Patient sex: M
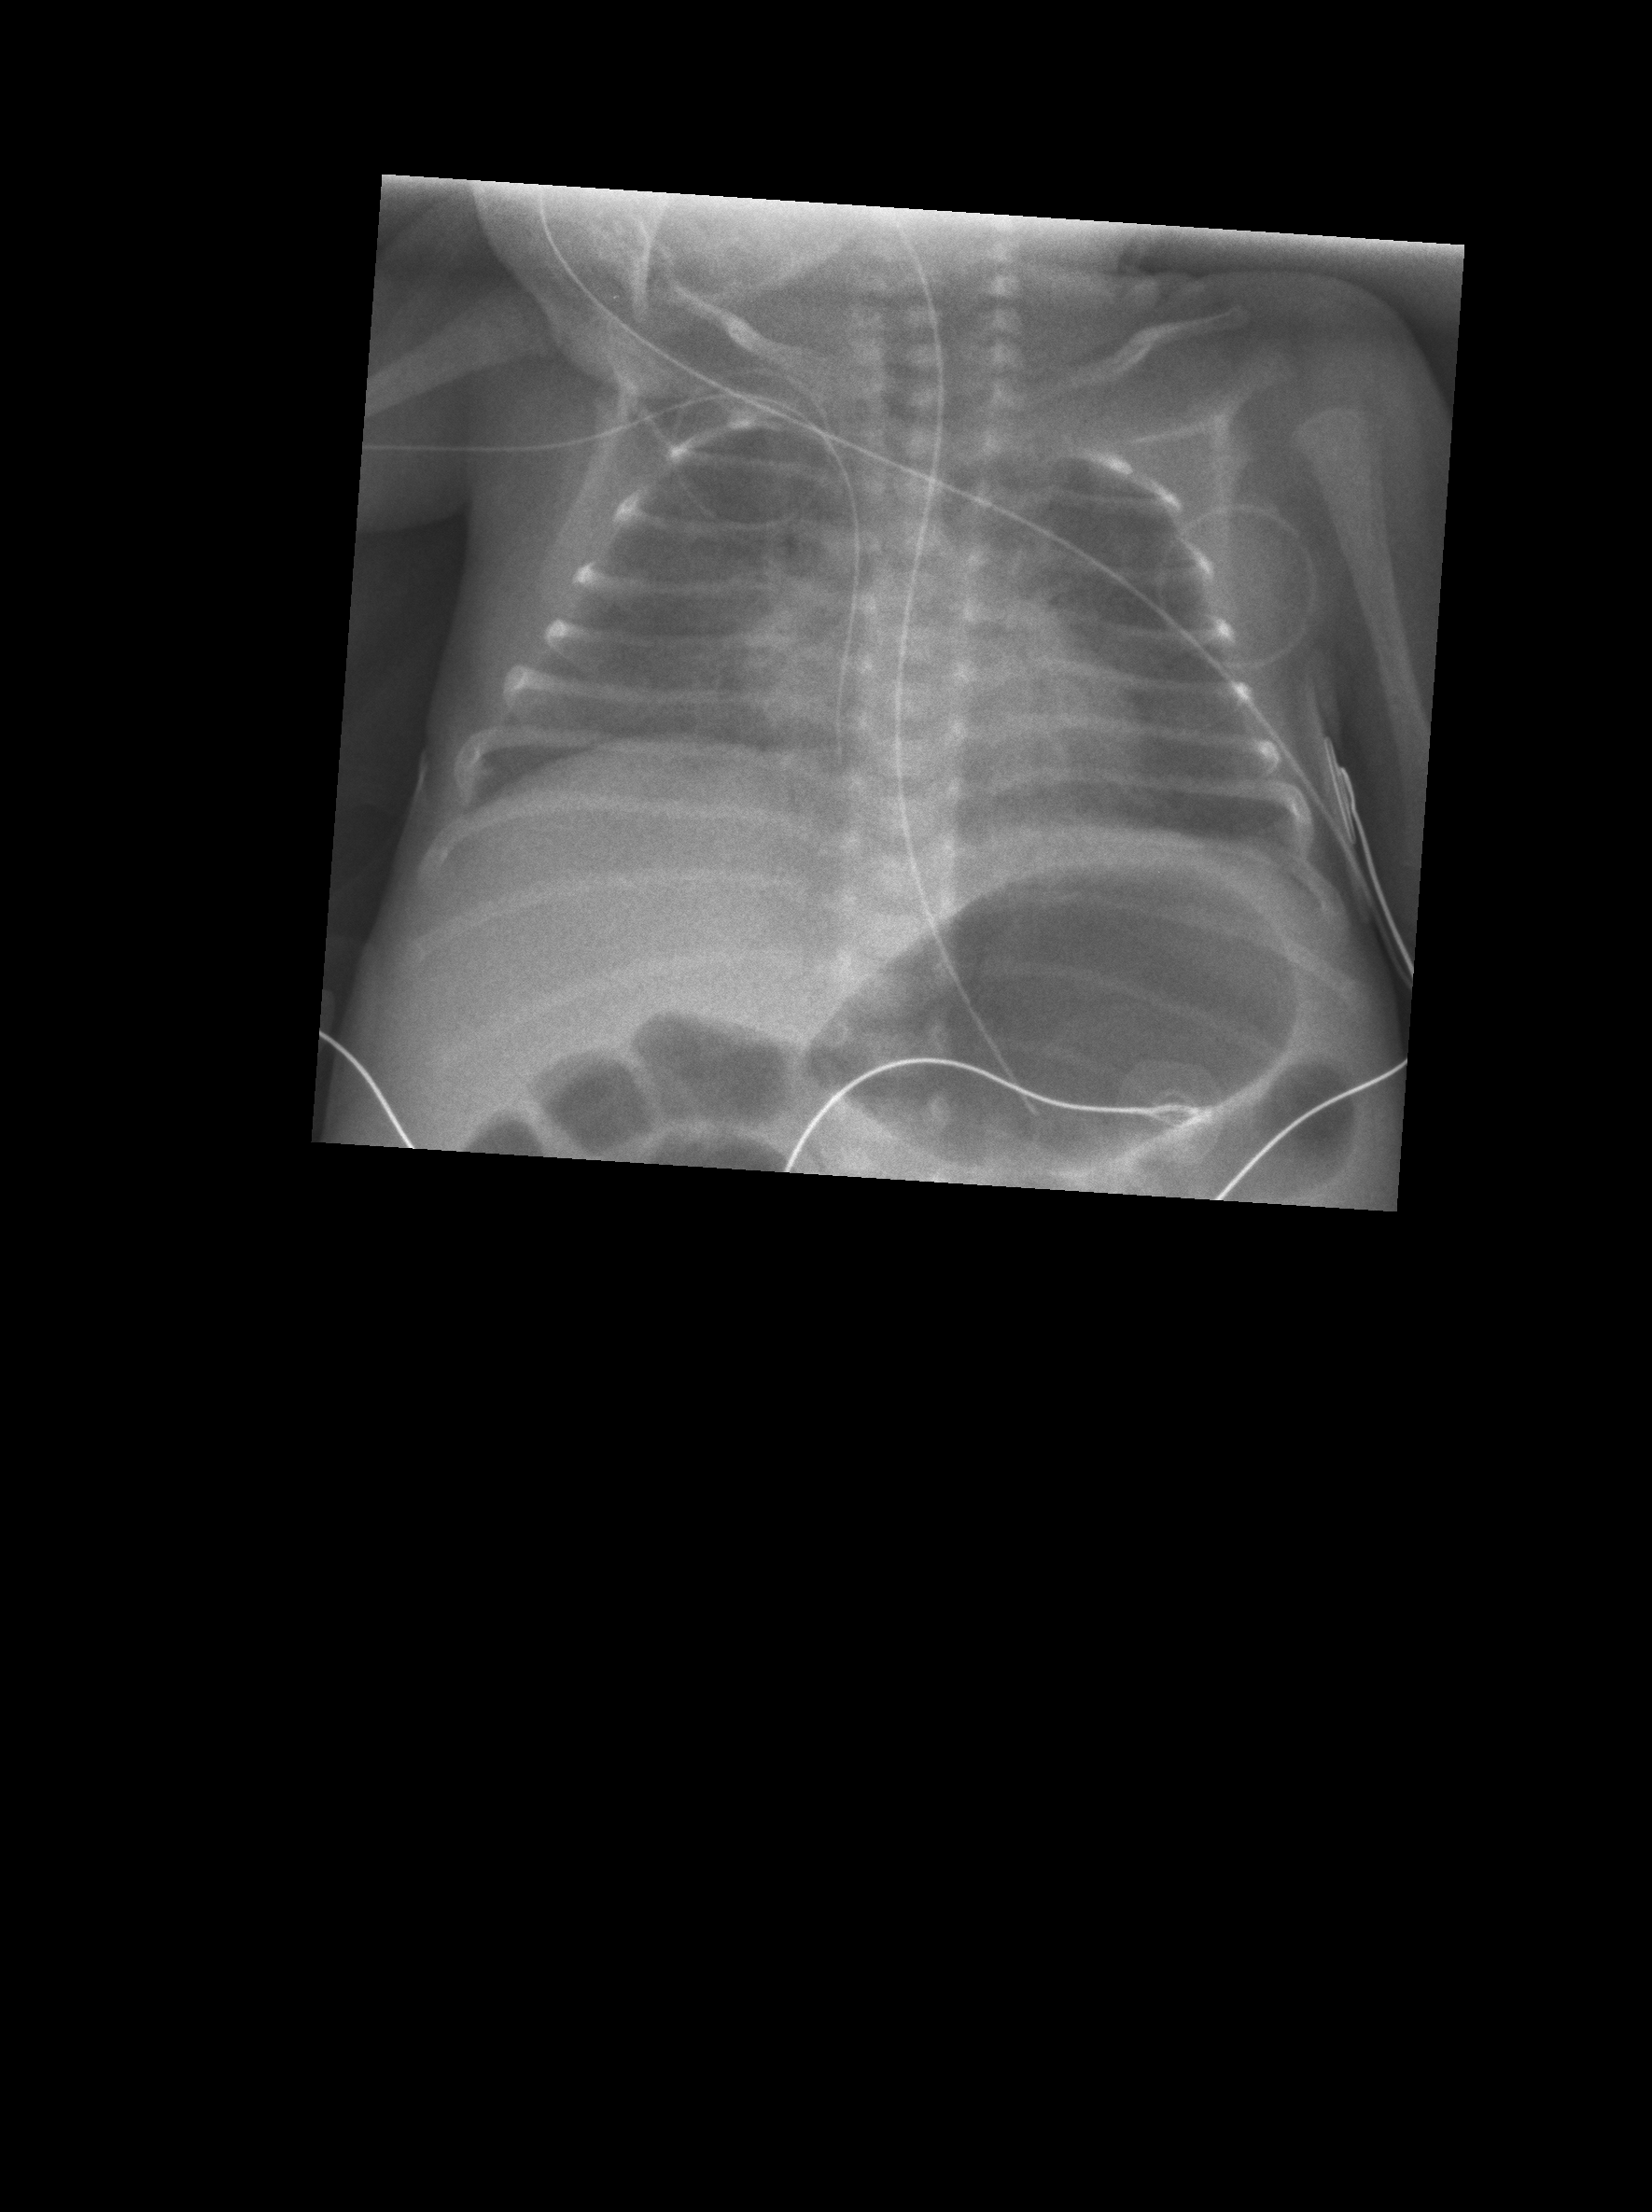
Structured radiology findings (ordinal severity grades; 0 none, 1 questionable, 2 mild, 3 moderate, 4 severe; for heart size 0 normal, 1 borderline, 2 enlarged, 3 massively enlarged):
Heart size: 0
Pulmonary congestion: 2
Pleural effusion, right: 0
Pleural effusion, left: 0
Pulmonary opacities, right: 1
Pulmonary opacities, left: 1
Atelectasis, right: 0
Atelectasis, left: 0